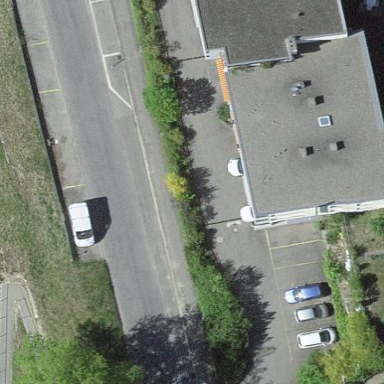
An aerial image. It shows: Residential building.